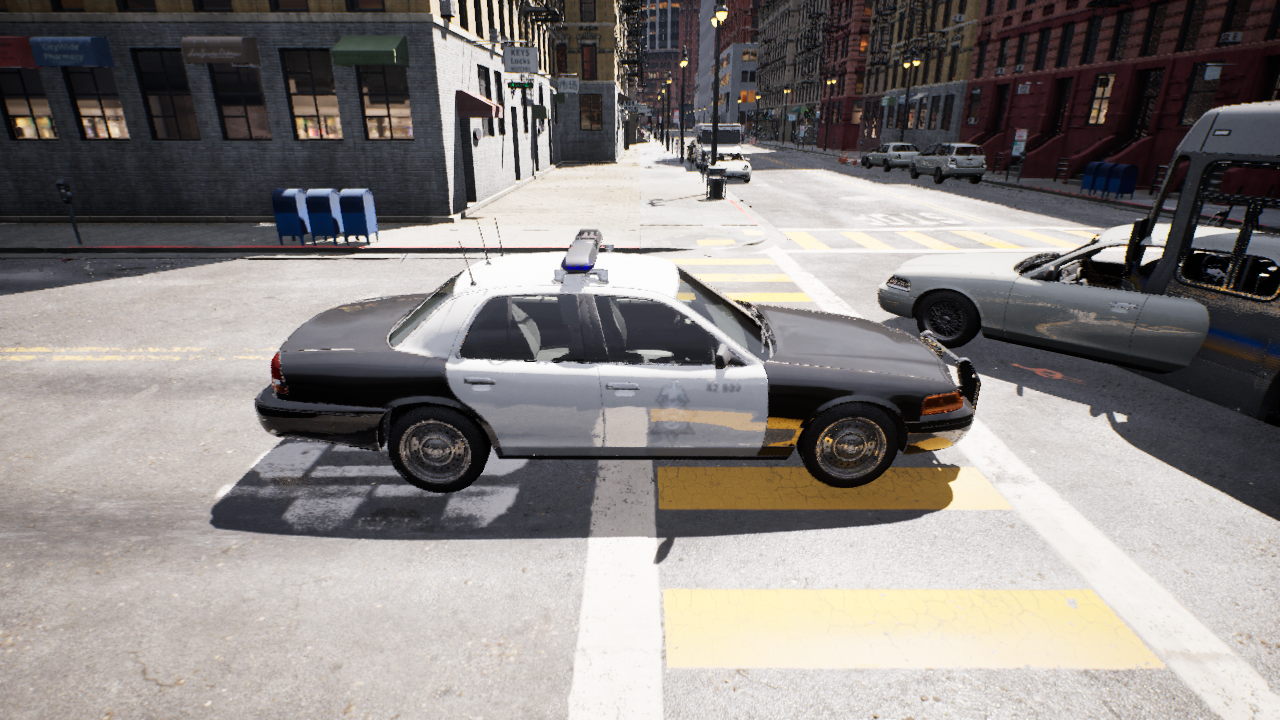
Venue: residential
Lighting: clear day
Vehicle rig: sedan